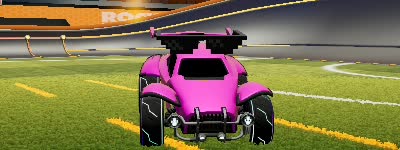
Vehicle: octane